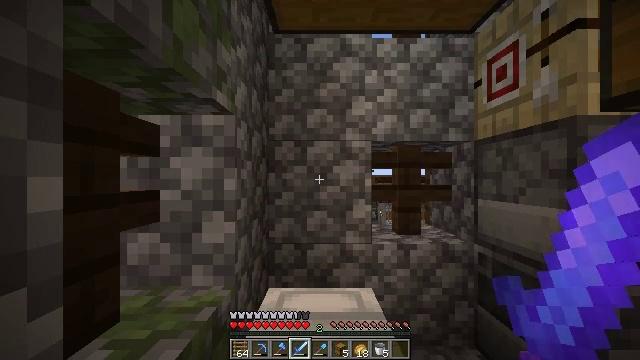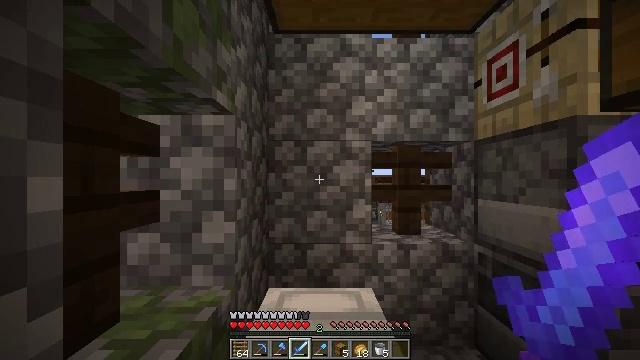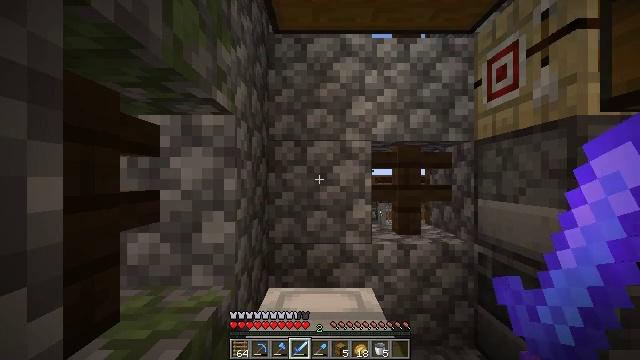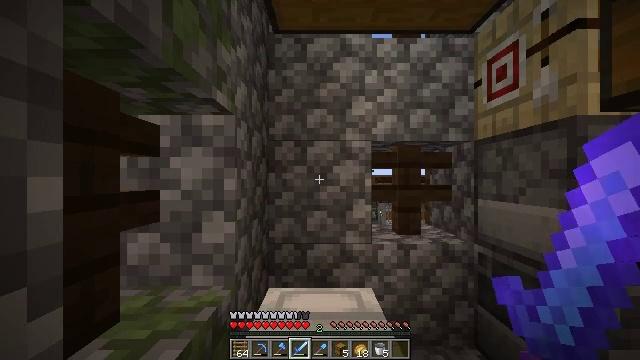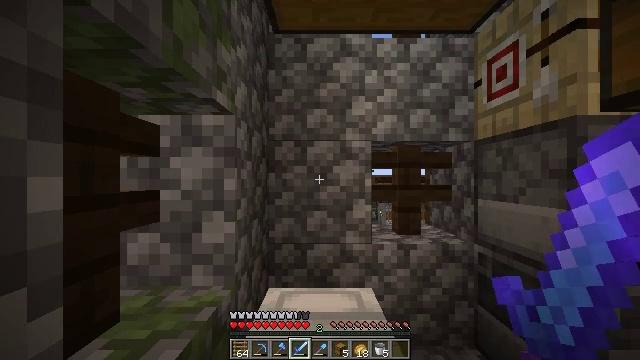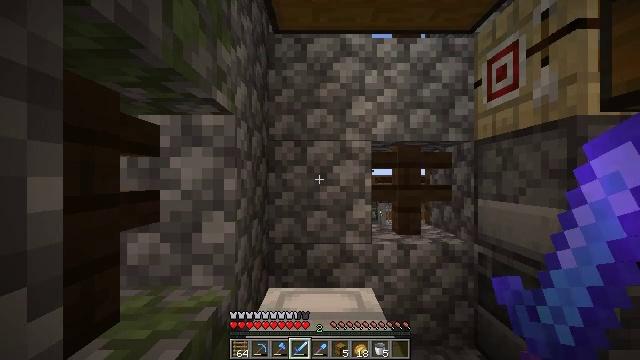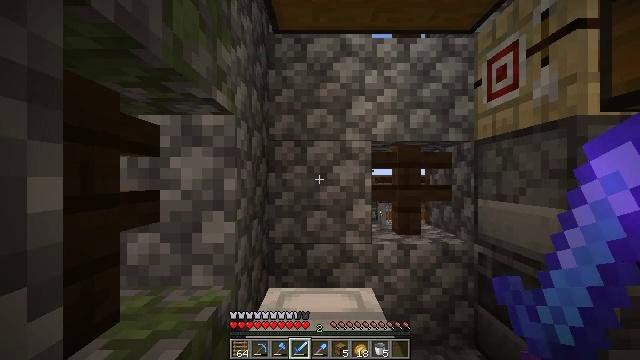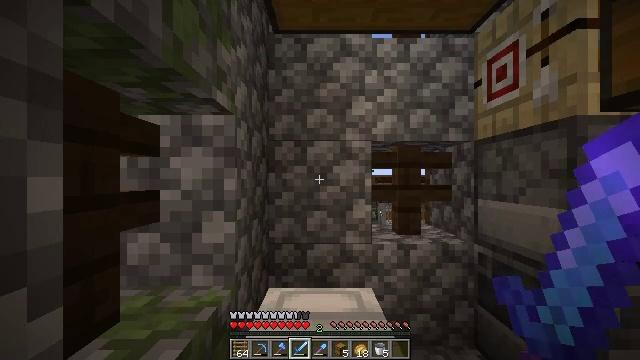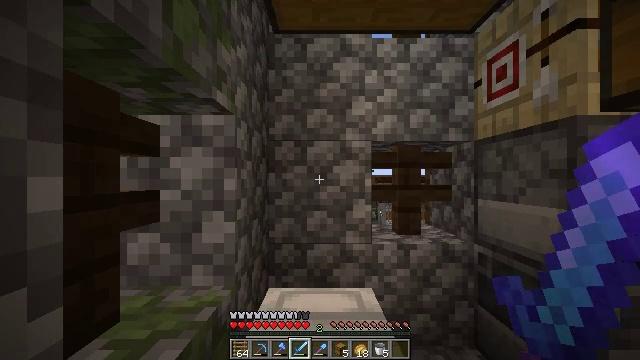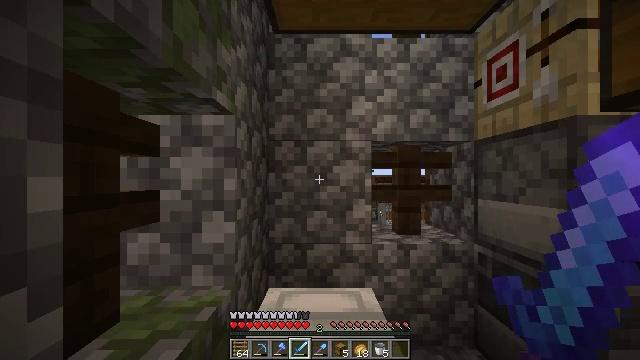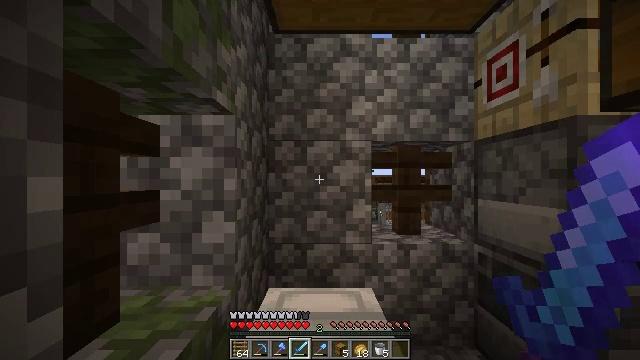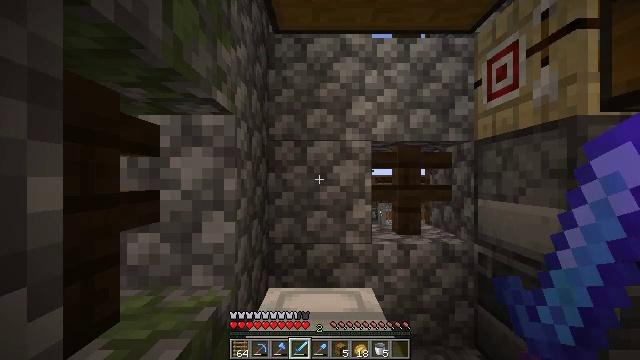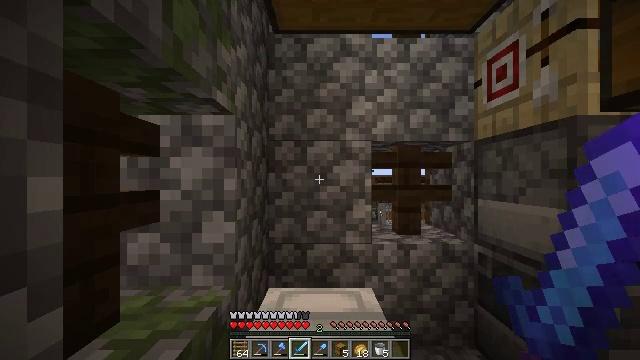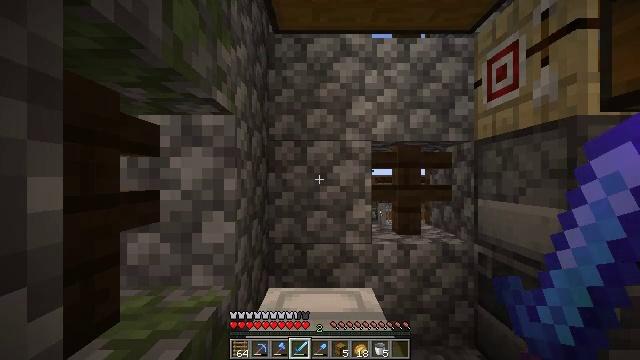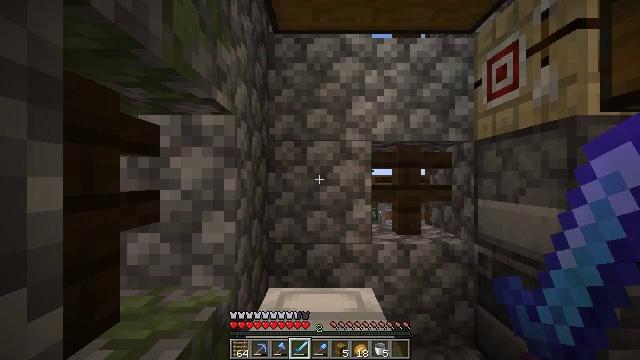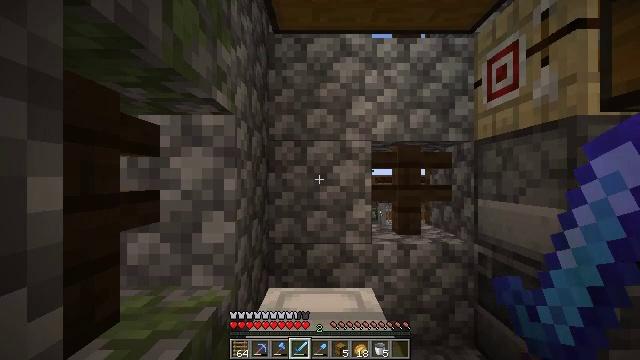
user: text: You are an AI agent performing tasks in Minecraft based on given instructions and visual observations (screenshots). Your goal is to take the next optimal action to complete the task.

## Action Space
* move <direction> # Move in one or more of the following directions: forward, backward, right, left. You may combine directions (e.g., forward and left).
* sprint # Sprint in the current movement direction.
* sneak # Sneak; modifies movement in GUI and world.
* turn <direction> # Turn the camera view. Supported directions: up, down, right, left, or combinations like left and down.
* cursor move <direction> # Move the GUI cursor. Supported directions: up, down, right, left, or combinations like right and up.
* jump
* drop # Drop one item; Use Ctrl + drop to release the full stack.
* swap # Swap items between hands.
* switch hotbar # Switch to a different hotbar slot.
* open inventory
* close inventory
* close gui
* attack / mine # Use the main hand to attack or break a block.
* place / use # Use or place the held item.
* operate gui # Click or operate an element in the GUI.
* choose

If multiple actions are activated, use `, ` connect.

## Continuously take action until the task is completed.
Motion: motion action
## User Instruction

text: Remove the glass to use the space.
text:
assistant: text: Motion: no_op
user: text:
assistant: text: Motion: no_op
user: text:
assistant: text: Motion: no_op
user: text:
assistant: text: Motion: no_op
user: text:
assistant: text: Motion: no_op
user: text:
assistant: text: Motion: no_op
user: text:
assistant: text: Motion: no_op
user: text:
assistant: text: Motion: no_op
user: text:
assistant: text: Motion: no_op
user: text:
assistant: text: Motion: no_op
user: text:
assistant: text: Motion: no_op
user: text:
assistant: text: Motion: no_op
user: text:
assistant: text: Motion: no_op
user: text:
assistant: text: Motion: no_op
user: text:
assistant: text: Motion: no_op
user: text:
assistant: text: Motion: no_op
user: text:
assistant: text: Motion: no_op
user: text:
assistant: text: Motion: no_op
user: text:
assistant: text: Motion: no_op
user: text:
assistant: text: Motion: no_op
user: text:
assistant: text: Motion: no_op
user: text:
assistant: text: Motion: no_op
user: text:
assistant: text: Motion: no_op
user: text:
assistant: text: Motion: no_op
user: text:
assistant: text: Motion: no_op
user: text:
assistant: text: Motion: no_op
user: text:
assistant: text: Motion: no_op
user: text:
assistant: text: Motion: no_op
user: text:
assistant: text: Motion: no_op
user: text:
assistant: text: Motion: no_op